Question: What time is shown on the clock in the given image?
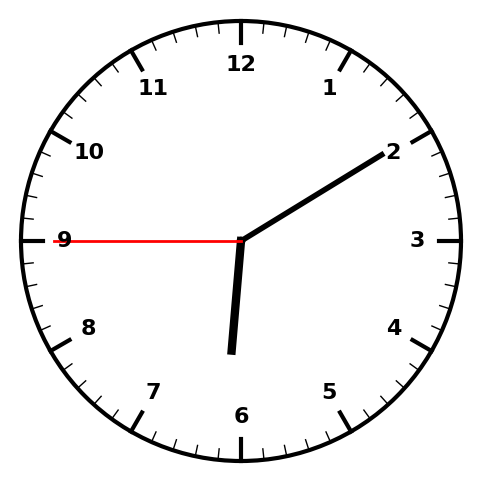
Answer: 06:09:45